Question: Hello I am developing a realtime gps tracker using <URL> library
It gets data from GPS satellites in a period of time..if no gps results is received it then request from cell towers/wifi in a period of time also. My problem is..My gps location is fluctuating so bad. Here is a photo below:

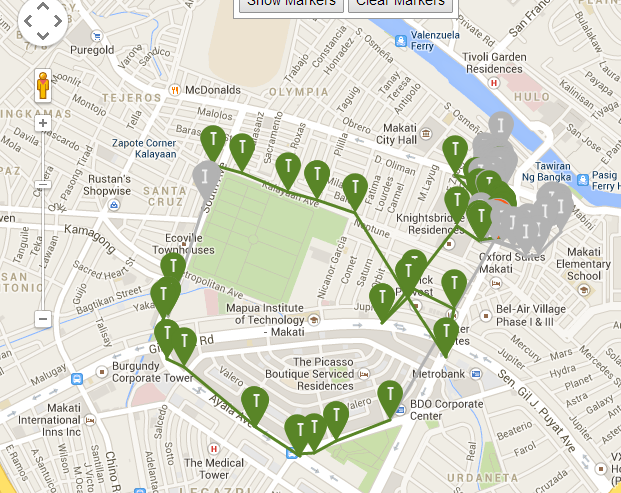
Answer: GPS can fluctuate when the device moves slowly or stands still.
Switching betweeen GPS and Network Location is not a good idea, (network will introduce jumps of e.g up to 1000m or eveen more)
If you have GPS always use GPS.
If fluctuations are caused by bad GPS signal, you can check the 'Location.getHoricontalAccuracy()': ignore the location if the value is > 30m and you are using GPS only.
If fluctuation is caused by slow movement or stand still, make sure this is the case and ask again for that specific topic, or search SO.